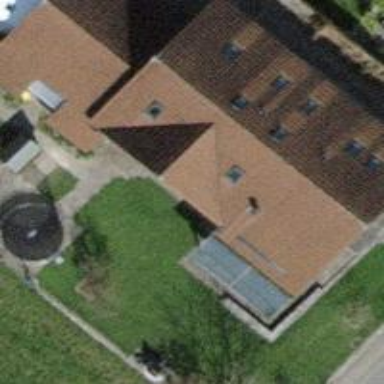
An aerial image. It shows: Small solar photovoltaic panel generator installed on roof.